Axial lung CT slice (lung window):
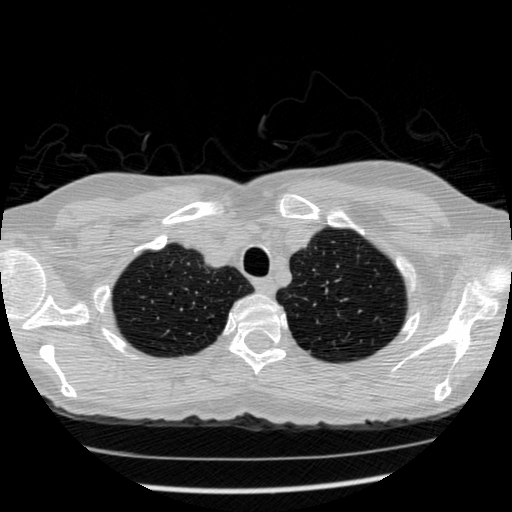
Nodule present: no